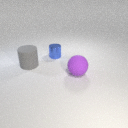
large purple rubber sphere in front of small blue metal cylinder